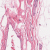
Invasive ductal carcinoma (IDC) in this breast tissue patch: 0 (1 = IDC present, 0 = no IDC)